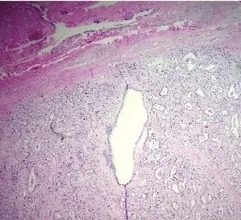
Histopathologic findings of the hypermetabolic deltoid mass showing atypical glands lined by malignant cells concomitant with inflamed fibrotic stroma suggestive of muscle metastasis from the colon cancer. : Skeletal muscle fibers surrounded by inflammatory cells : Atypical glandular tissue with muscular fascicles in the top of the field.
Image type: pathology (h&e)